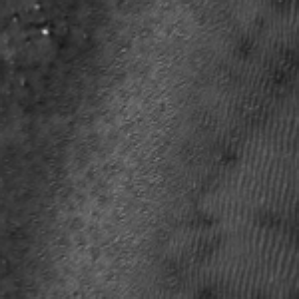
Label: frost